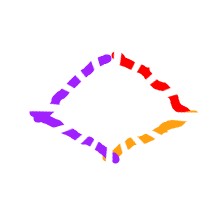
Shape: rhombus